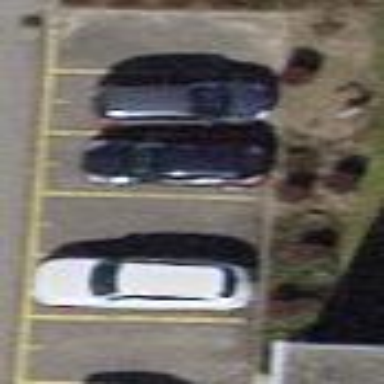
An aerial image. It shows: Parking area with surface.